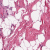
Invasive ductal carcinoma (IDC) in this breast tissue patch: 0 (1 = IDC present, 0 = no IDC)